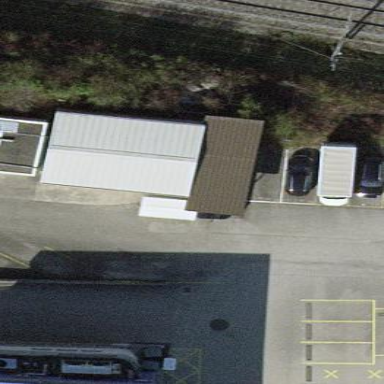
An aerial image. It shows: Industrial building.